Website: apple
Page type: customer-info-address
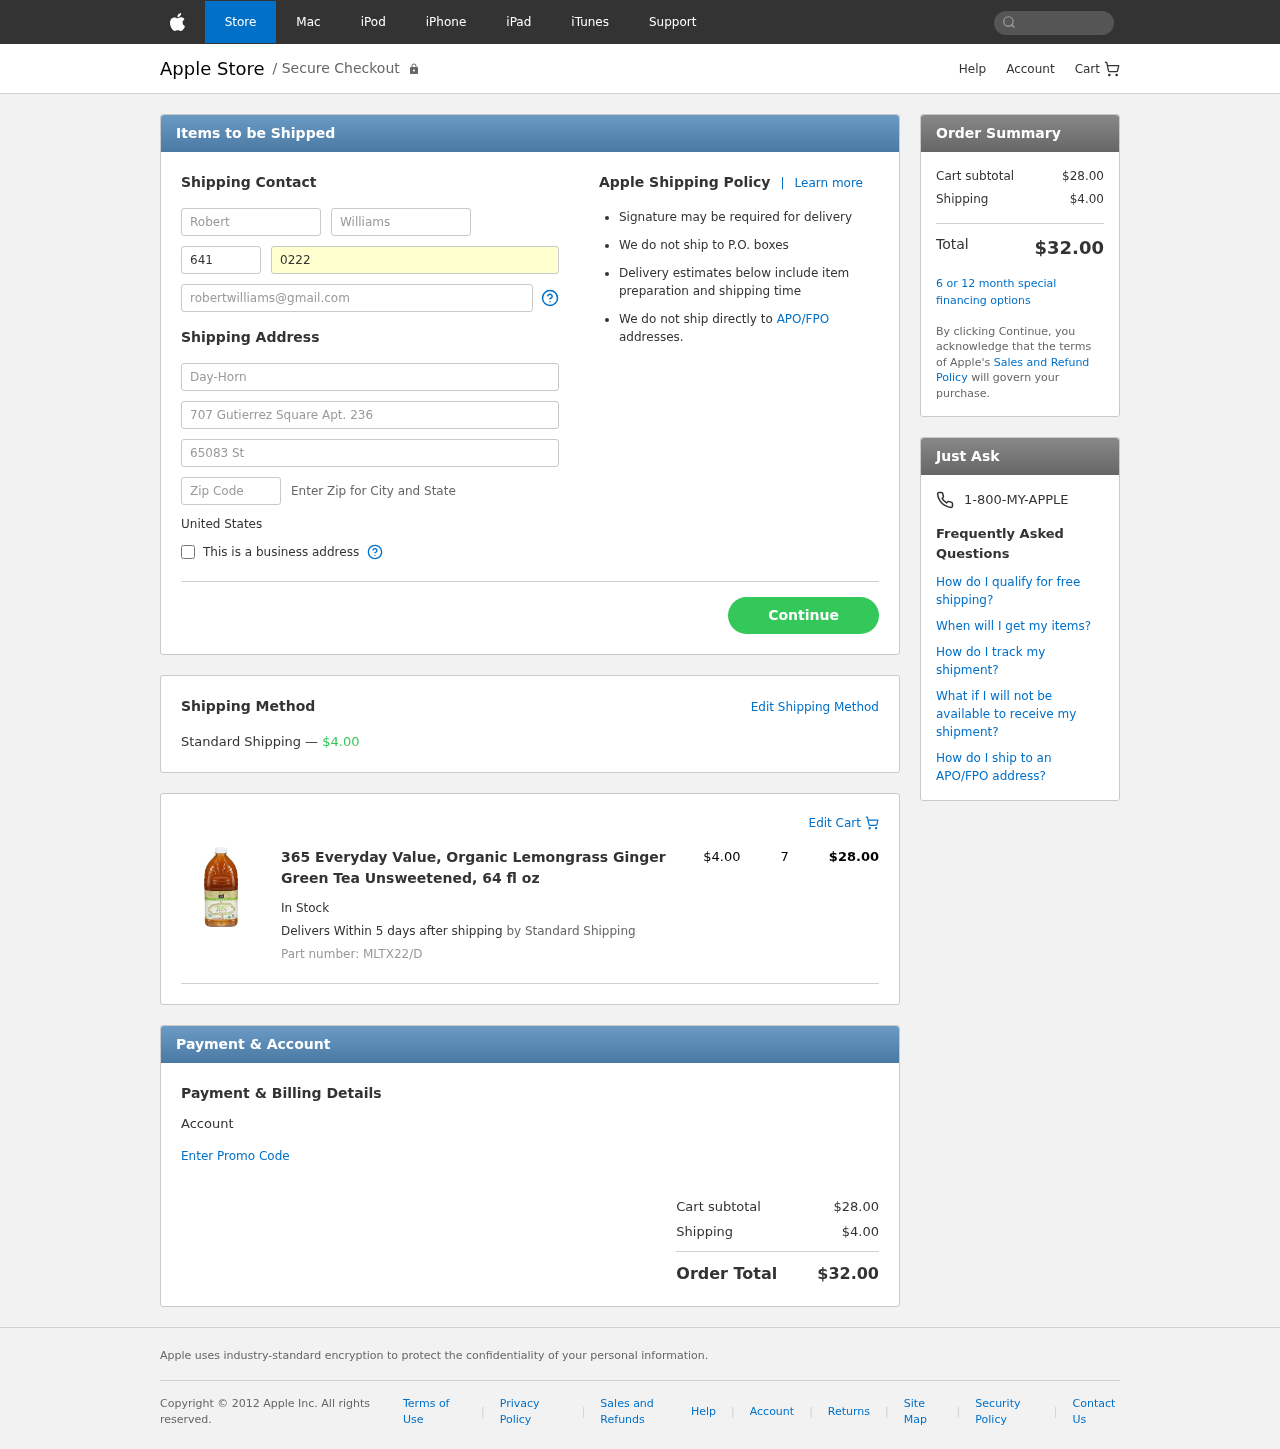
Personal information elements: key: PII_COUNTRY
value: United States
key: PII_FIRSTNAME
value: Robert
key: PII_LASTNAME
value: Williams
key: PII_PHONE_AREA
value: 641
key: PII_PHONE_LINE
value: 0222
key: PII_EMAIL
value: robertwilliams@gmail.com
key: PII_COMPANY
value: Day-Horn
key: PII_STREET
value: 707 Gutierrez Square Apt. 236
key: PII_STREET2
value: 65083 Stephanie Place
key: PII_POSTCODE
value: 06506
Product elements: key: PRODUCT1_NAME
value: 365 Everyday Value, Organic Lemongrass Ginger Green Tea Unsweetened, 64 fl oz
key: PRODUCT1_PRICE
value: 4
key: PRODUCT1_QUANTITY
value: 7
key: PRODUCT1_SKU
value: MLTX22/D
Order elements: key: ORDER_SHIPPING_COST
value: $4.00
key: ORDER_ITEM_TOTAL
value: $28.00
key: ORDER_SUBTOTAL
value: $28.00
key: ORDER_TOTAL
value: $32.00